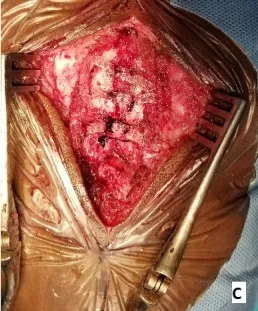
Intraoperative view of the reconstruction steps. View of the completed repair.
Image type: medical_photograph (other_medical_photograph)